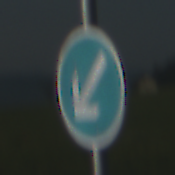
Verkehrszeichen: VorgeschriebeneVorbeifahrtLinks
Umgebung: Outdoor, Nature
Tageszeit: MorningAfternoon
Wetter: Clear
Licht: Natural
Jahreszeit: NotSpecified
Kontrast: HighContrast